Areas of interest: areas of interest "Langham Hotel"
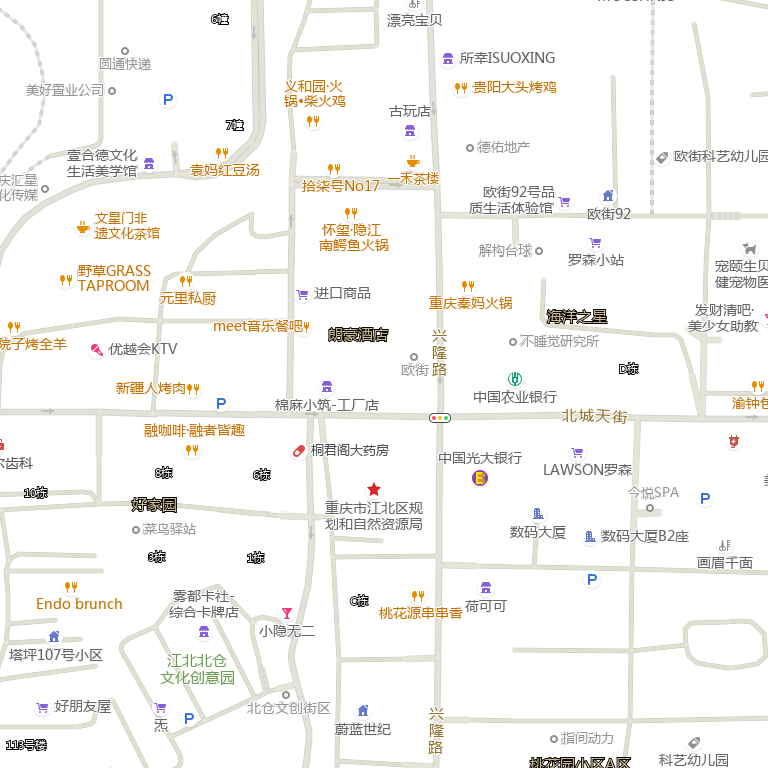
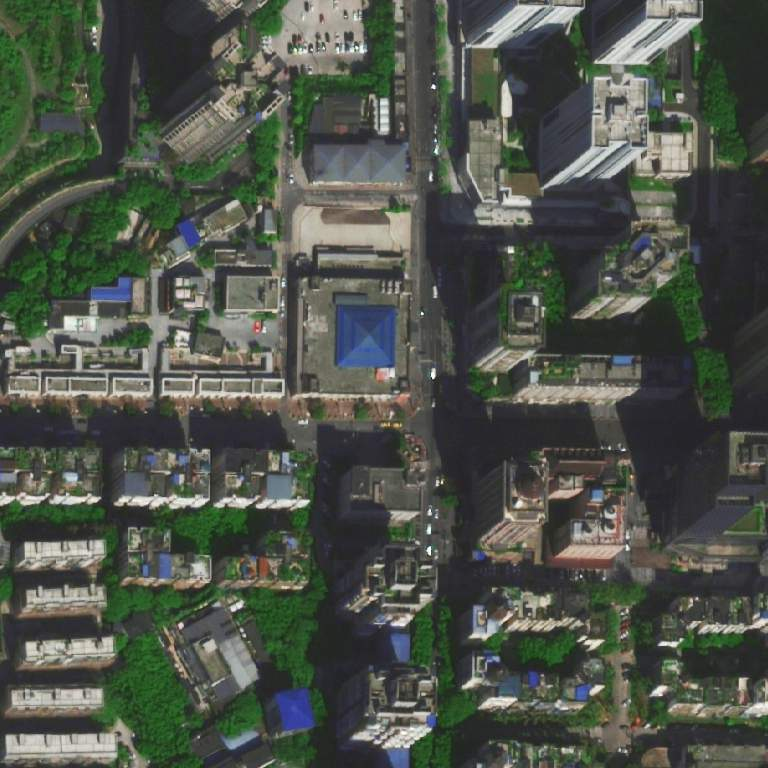